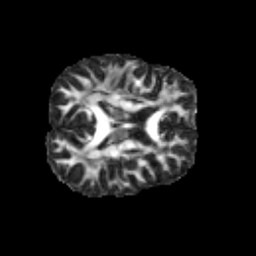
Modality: FA
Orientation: axial
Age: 11
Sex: male
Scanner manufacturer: siemens
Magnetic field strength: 3 T
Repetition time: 3.8 s
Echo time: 0.07 s